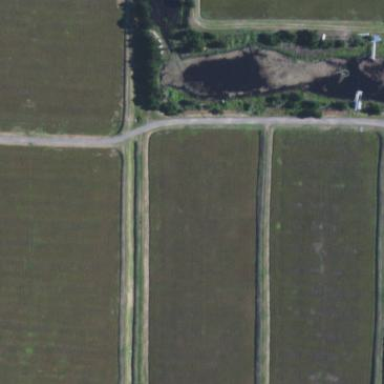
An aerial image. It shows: Farmland where cranberries are grown.